Question: I am implementing paging in my datalist. (visual studio 2008)
For that i have datatable on which i want to make query for paging.
I have following datatable:

I wanted to implement following SQLquery:
'''
select top 5 * from (select ROW_NUMBER() OVER (ORDER BY Index) as Row from users) T where Row > " 10
'''
I want to make same query on this datatable as above.
I was confused how to use "top" to query datatable.
For that i made following attempt:
'''
DTResult.Select("Index < " & Integer.Parse(ddlPage.SelectedValue.ToString()))
'''
(note: 'ddlPage' is my dropdown containing numbers for paging like 5,10,25,etc)
This attempt is not giving me intended result.
please help me.
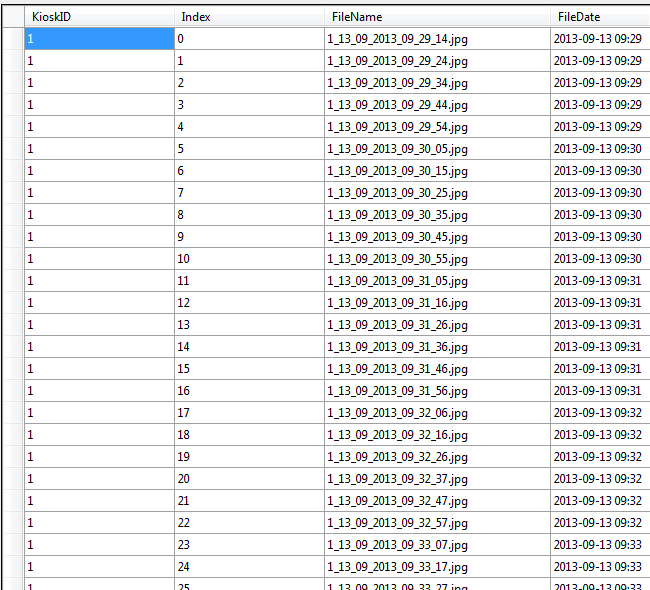
Answer: You have to use Linq to get SQL like operations in C#
'''
DataTable MyTable = new DataTable();// Yur Table here
var FirstResult = from Row in MyTable.AsEnumerable()
orderby Row.Field<int>("Index")
select new
{
KioskId = Row.Field<string>("KioskId"),
Index = Row.Field<int>("Index"),
FileName = Row.Field<string>("FileName")
};
var AfterRowNumbering = FirstResult.Select((x, index) => new {
KioskId=x.KioskId,
Index=x.Index,
FileName = x.FileName,
Row_Number = index
}).Take(5);
var FinalResult = from row in AfterRowNumbering
where row.Row_Number > 10
select row;
'''
This expressions can be further simplified.